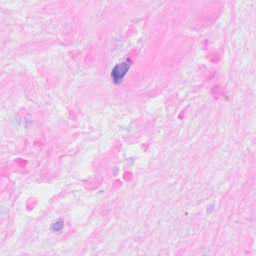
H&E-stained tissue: Breast